Question: For some reason when I run Css lint with Rhino I get the following errors:

I'm working with:
- - - - - <URL>
My elements look like this:
'''
.body {
}
.testelement {
}
.loadingIndicator {
width: 16px;
height: 16px;
background-image: url('/images/loadingIndicator.gif');
}
'''
It seems some kind of encoding issue, but I can't seem to figure out what the problem is.
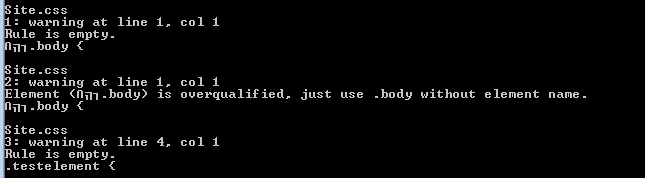
Answer: I seem to have found the problem myself.
In Visual Studio 2012 the files are saved as UTF-8. Apparently CSS lint can't handle this encoding. UTF-8 without BOM seems to work without problems though.